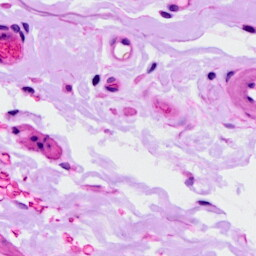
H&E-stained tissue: Ovarian